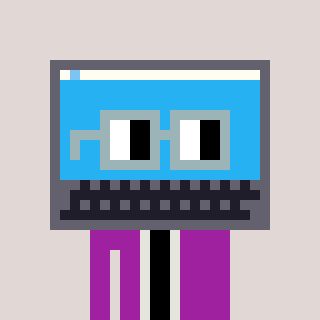
a pixel art character with square dark gray glasses, a laptop-shaped head and a magenta-colored body on a warm background